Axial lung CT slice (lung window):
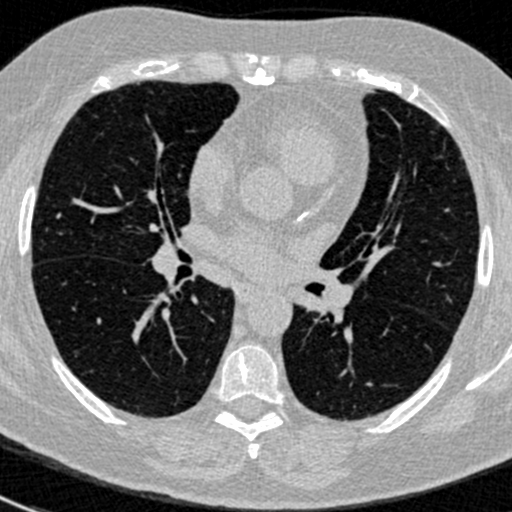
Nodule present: no